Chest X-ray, AP view. Patient: 55 years old, sex M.
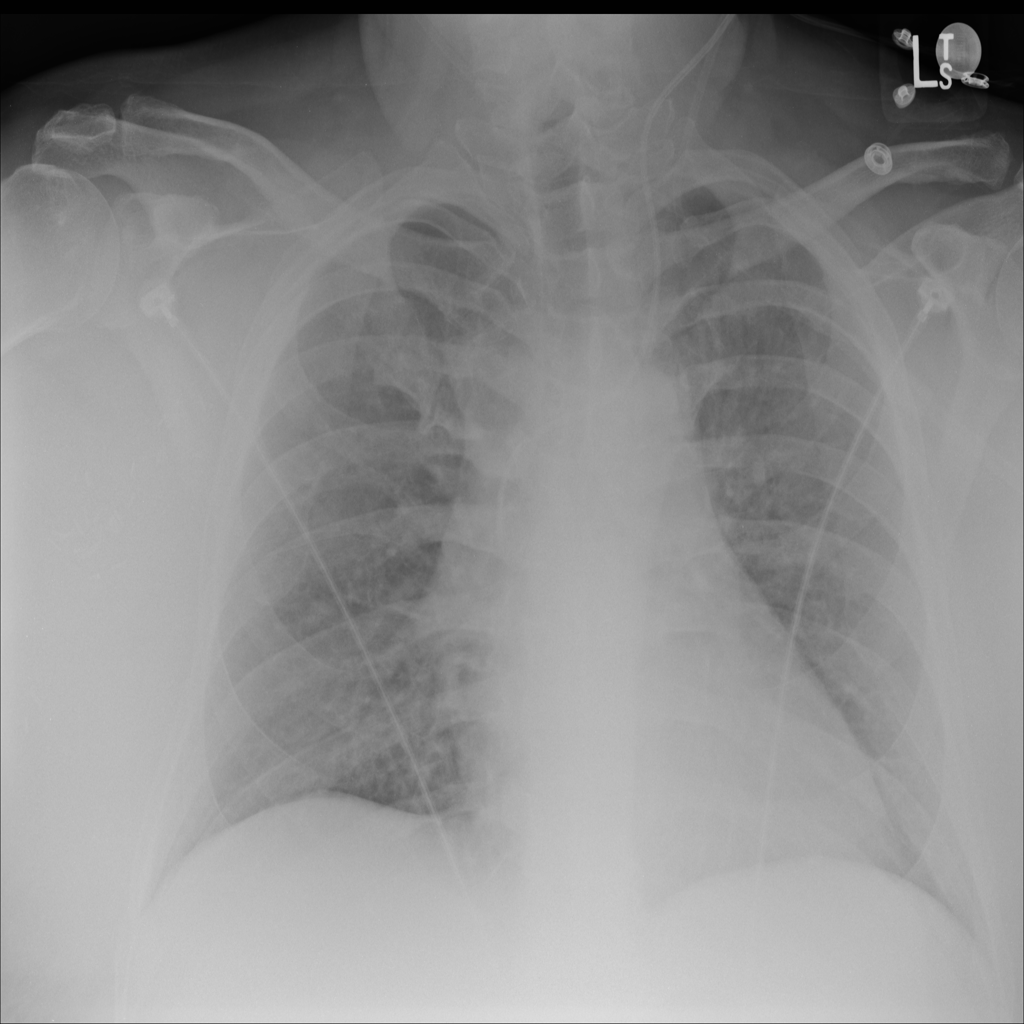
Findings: No Finding